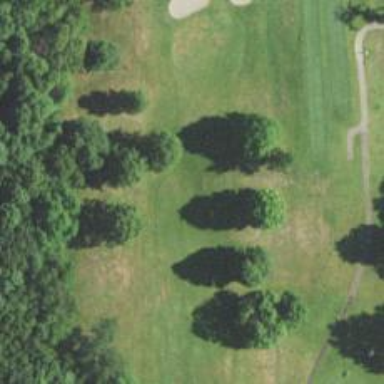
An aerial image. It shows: View of golf hole.